Interaction volume radius: 5 \u00c5
Interaction volume height: 20 \u00c5
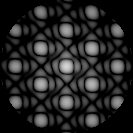
Disorder parameter: 0.01059